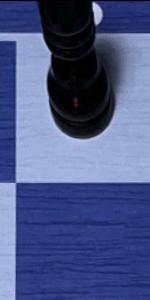
Label: Empty